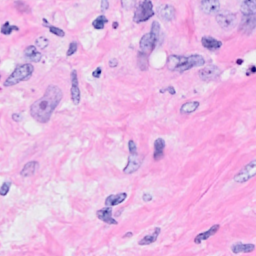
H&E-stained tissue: Breast